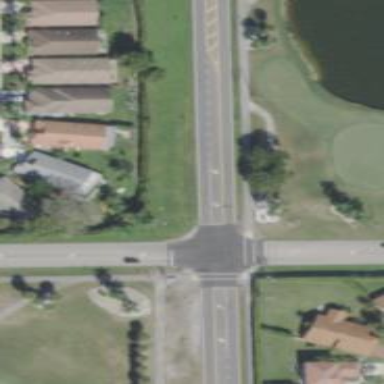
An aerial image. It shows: Stop road.